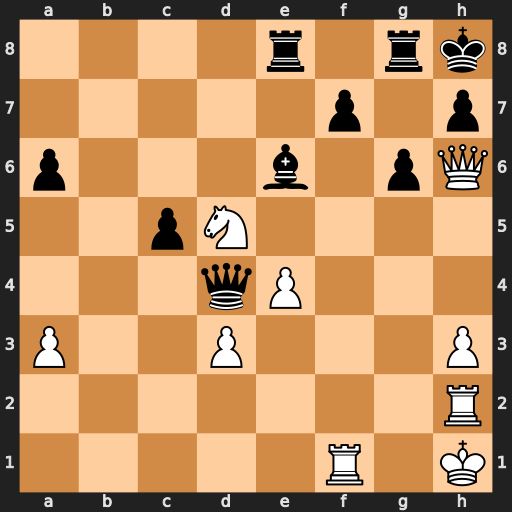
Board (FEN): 4r1rk/5p1p/p3b1pQ/2pN4/3qP3/P2P3P/7R/5R1K
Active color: w
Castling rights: -
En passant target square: -
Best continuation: Nf6 Qxf6 Rxf6